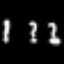
Label: hourglass